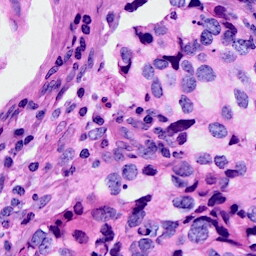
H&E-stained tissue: Breast